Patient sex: M
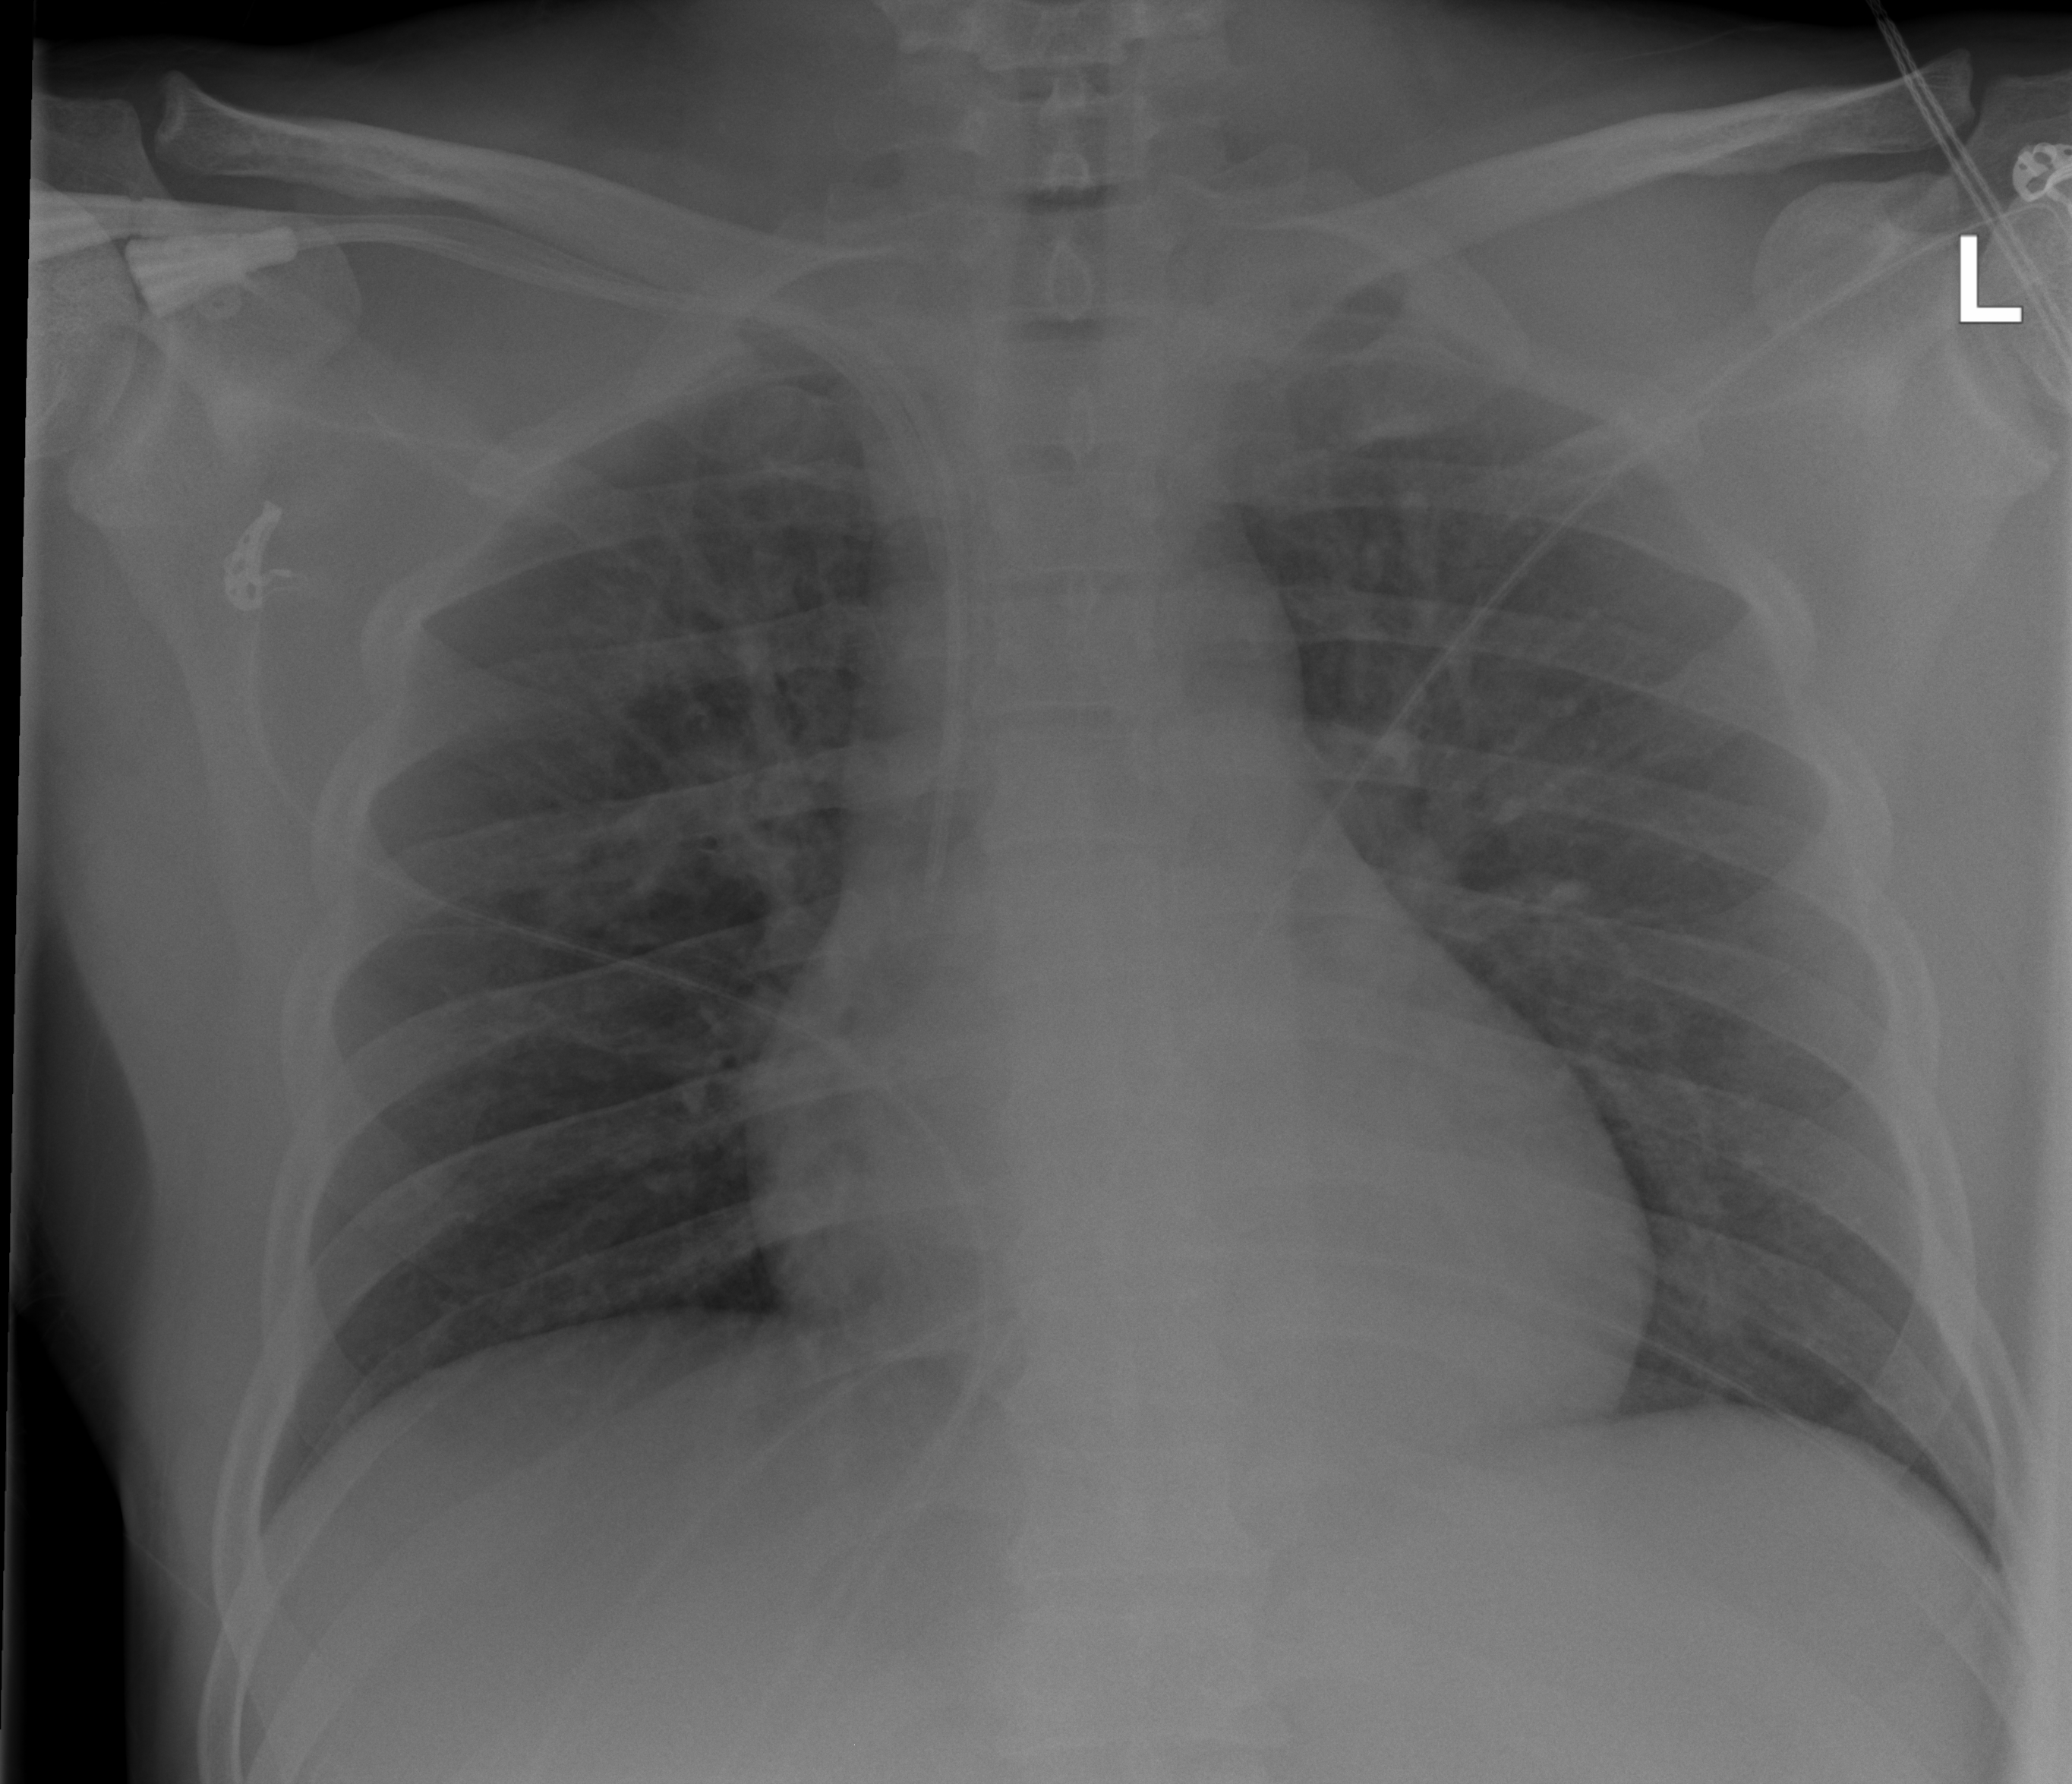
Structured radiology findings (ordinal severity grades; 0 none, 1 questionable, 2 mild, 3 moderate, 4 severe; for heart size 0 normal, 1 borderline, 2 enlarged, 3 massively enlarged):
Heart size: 0
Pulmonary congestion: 0
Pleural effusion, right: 0
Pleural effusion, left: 0
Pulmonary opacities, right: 0
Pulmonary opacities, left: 0
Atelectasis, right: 0
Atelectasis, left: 0